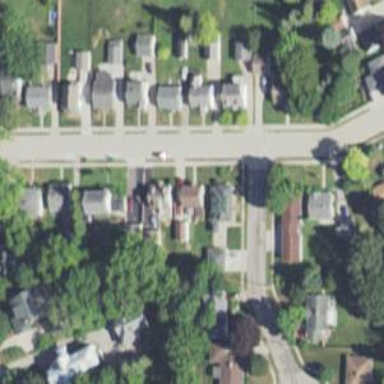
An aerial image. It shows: Neighborhood.